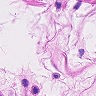
Metastatic tissue present: no